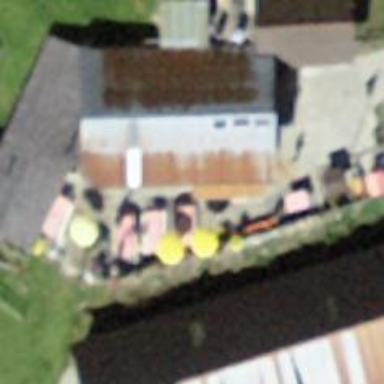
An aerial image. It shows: Restaurant.